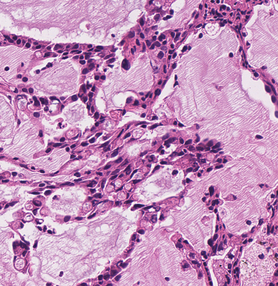
Tumor epithelial tissue: yes
Tumor-associated stroma tissue: no
Normal tissue: no